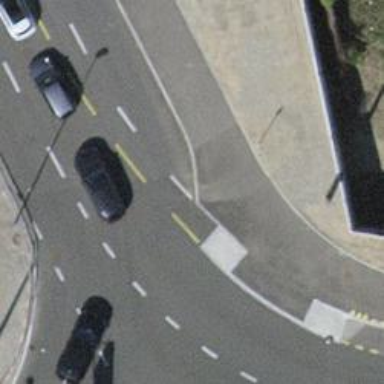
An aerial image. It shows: Asphalt sidewalk path.